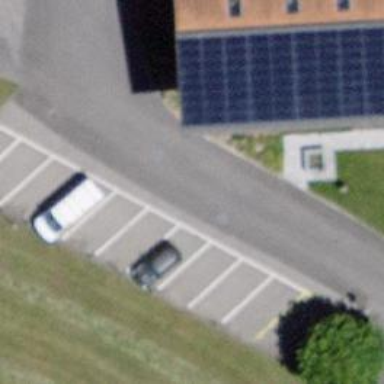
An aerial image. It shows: Street-side parking area.